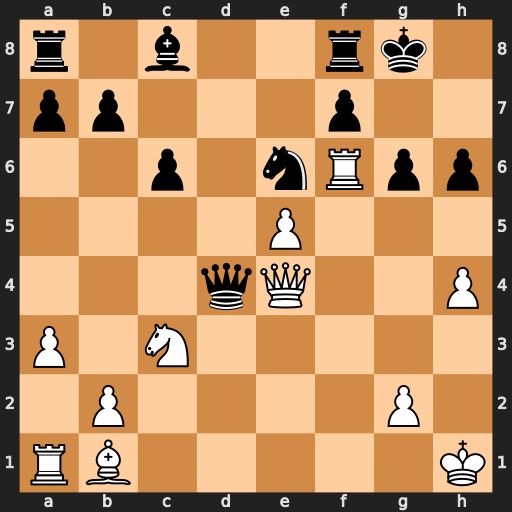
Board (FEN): r1b2rk1/pp3p2/2p1nRpp/4P3/3qQ2P/P1N5/1P4P1/RB5K
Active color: w
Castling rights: -
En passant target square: -
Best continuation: Rxg6+ fxg6 Qxg6+ Ng7 Ba2+ Be6 Bxe6+